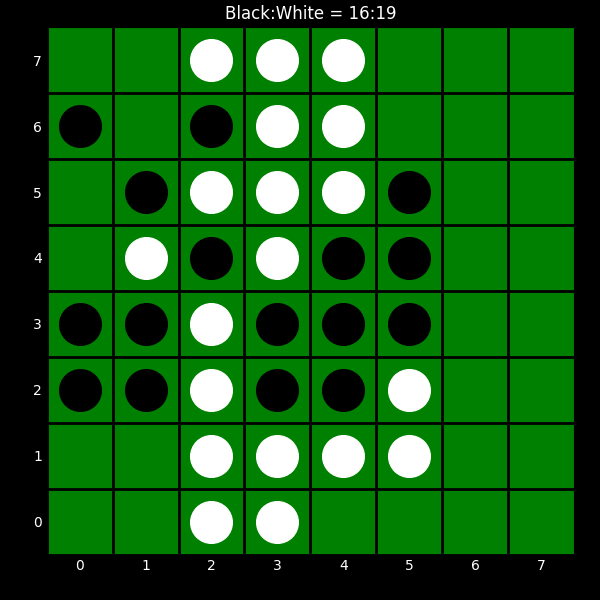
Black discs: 16
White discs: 19